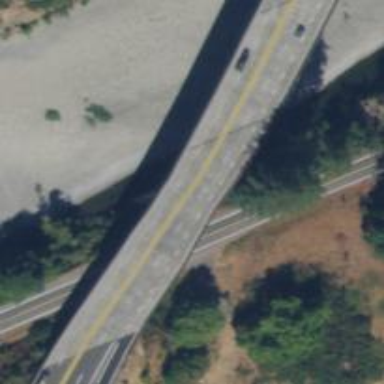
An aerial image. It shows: Bridge crossing over highway trunk expressway.